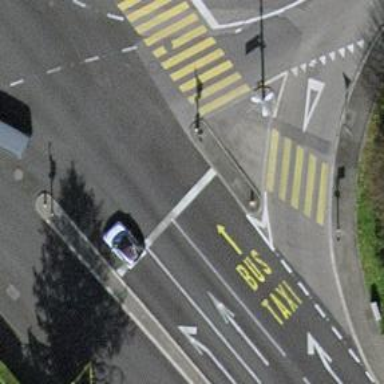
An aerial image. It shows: Traffic calming island.